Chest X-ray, AP view. Patient: 63 years old, sex M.
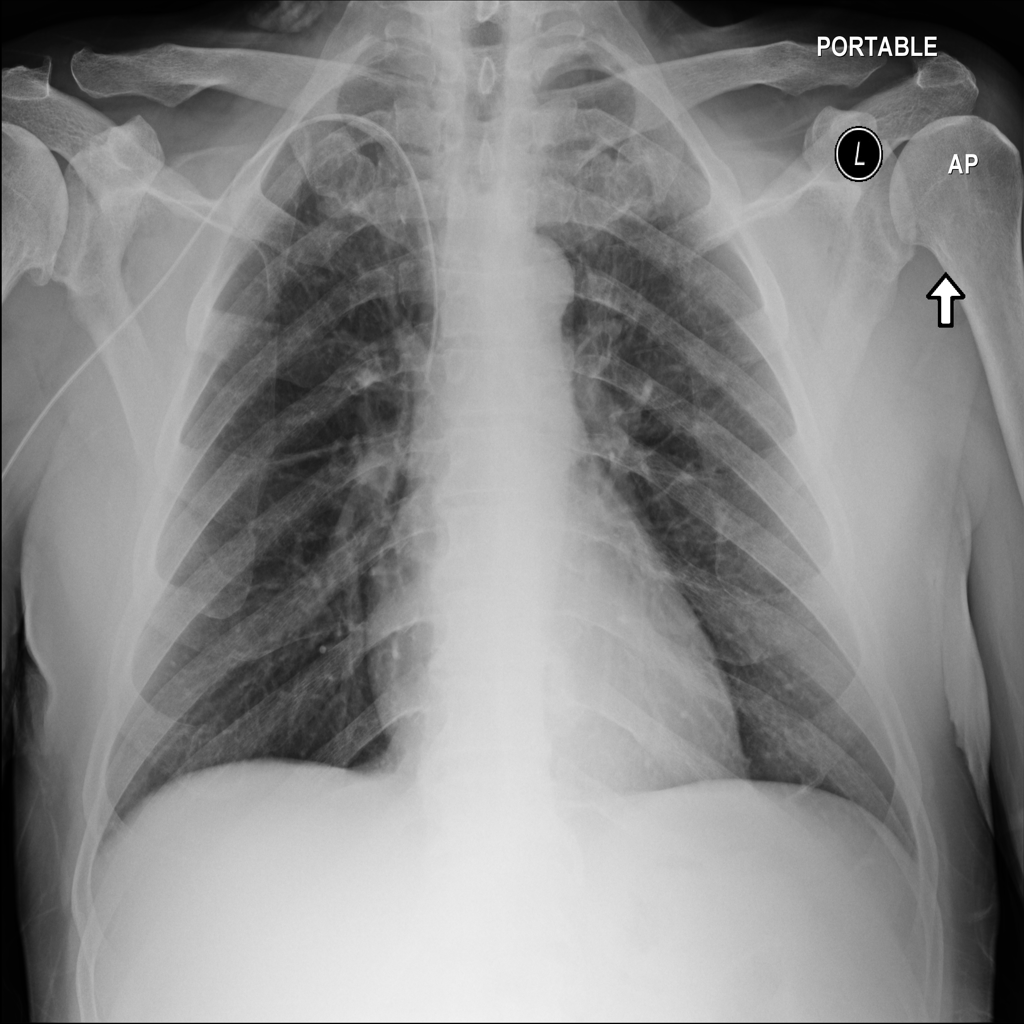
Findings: No Finding